Question: I know it's unusual to ask such a question, but i gonna loose my temper, actually, the windows in Xcode has changed and i couldn't recover the default appearance.

Can you tell me how could i do that? thanx in advance.
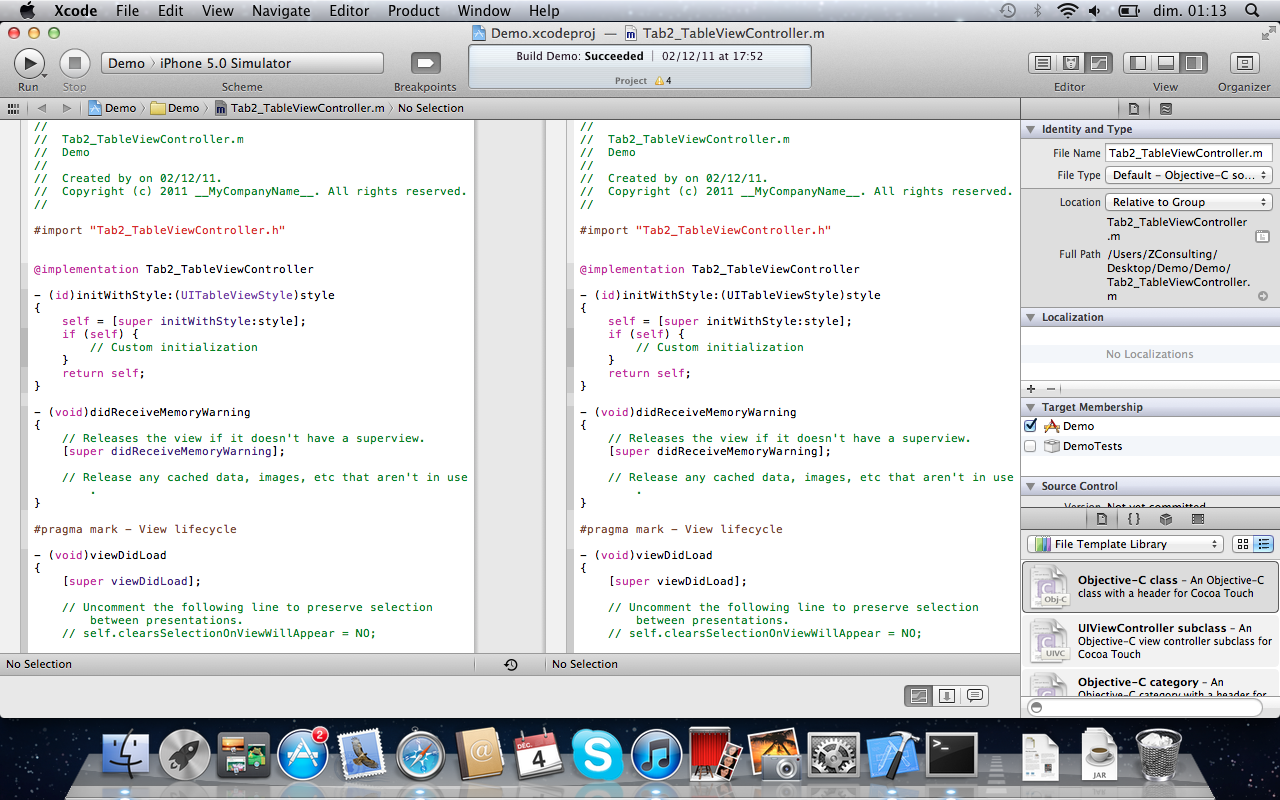
Answer: You have version editor switched on :)
In the top right, you have 2 groups of 2 buttons and 1 separate button. In the first group of 3 you have most right toggled on. Toggle most left ;)
-- edit --
And if you want Navigator or Debug area, toggle other 2 buttons in the 2nd group of 3.